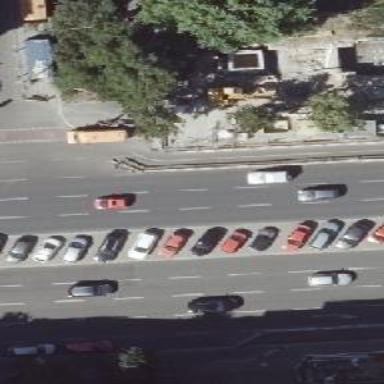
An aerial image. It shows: Asphalt lane designated for right-side parking.